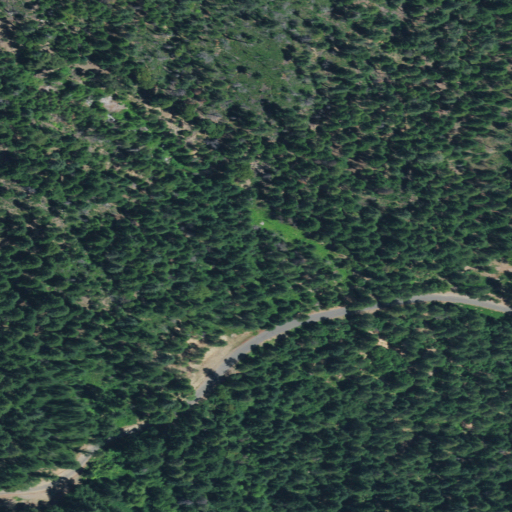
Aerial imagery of valley in California named Cronan Gulch containing evergreen forest, shrub, open development, and low intensity development